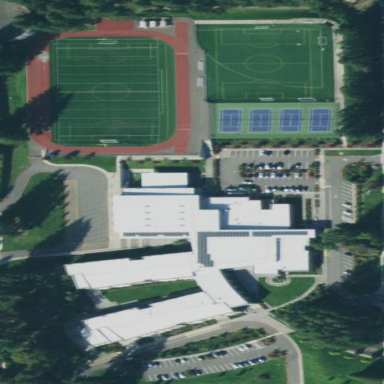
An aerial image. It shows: School.